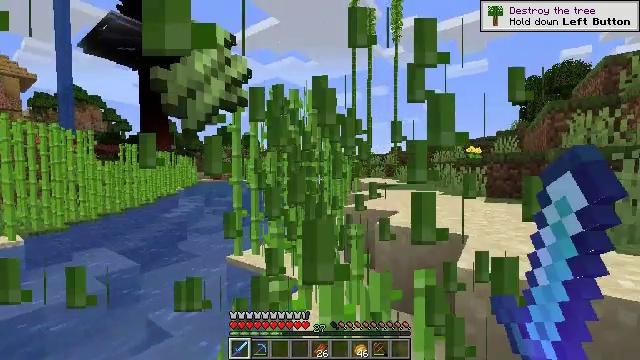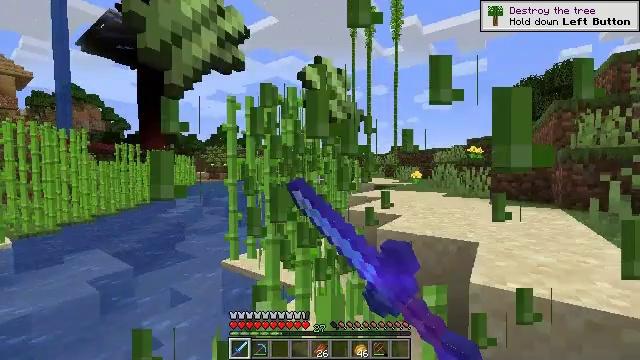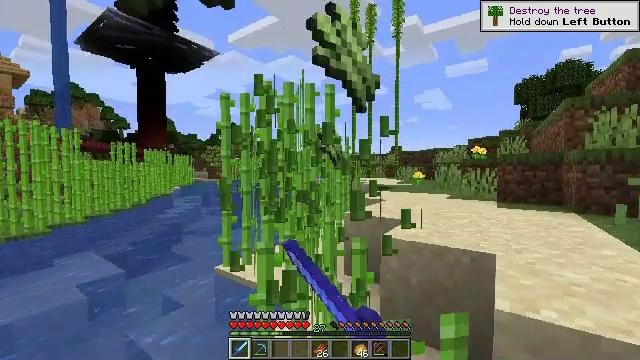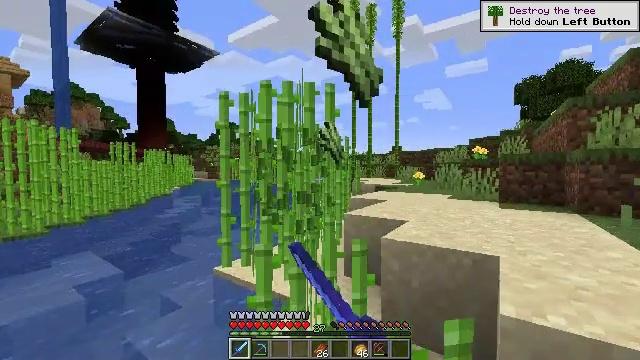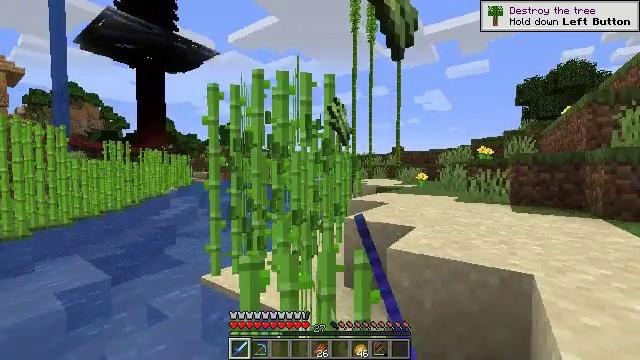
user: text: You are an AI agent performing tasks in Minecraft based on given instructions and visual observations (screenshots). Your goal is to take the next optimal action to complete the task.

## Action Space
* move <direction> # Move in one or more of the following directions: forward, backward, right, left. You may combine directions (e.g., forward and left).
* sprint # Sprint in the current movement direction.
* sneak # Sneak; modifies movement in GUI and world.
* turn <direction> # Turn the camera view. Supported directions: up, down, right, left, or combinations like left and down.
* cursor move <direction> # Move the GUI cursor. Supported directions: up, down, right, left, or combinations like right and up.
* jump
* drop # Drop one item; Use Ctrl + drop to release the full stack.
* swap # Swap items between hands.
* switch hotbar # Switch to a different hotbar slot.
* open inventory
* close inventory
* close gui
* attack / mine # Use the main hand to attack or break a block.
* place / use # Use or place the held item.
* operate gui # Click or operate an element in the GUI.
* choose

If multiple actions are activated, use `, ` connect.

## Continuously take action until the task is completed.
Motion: motion action
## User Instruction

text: Cut down the sugar cane stalks.
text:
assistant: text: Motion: move forward, attack / mine
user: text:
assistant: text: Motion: move forward, attack / mine
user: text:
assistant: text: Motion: move forward, attack / mine
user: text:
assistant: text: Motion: move forward, attack / mine
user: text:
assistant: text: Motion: attack / mine